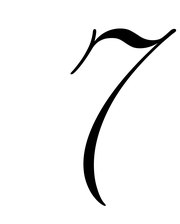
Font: PinyonScript-Regular